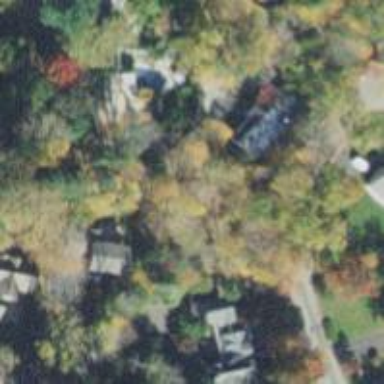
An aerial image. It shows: Residential driveway designated as service road.